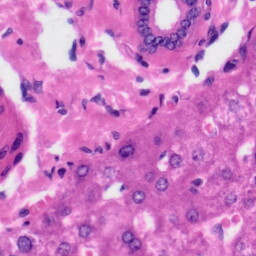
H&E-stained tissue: Liver